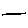
Label: line